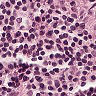
Metastatic tissue present: no